Field crop: maize
Growth stage: 1
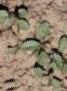
Species: convolvulus